Question: I'm drawing a graph with some lines using matplotlib and I want to display the final 'y' value next to where each line ends on the right hand side like this:

Any solutions or pointers to the relevant parts of the API? I'm quite stumped.
I'm using matplotlib 1.0.0 and the pyplot interface, e.g. 'pyplot.plot(xs, ys, f, xs_, ys_, f_)'.
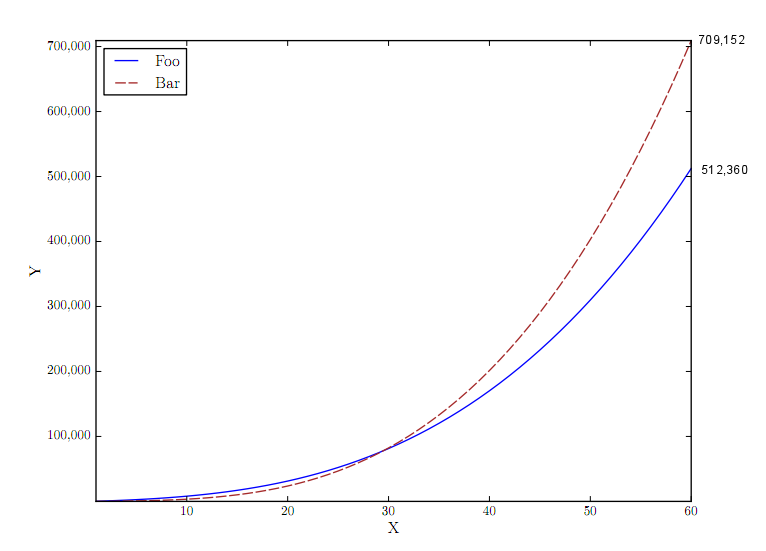
Answer: While there's nothing wrong with Ofri's answer, 'annotate' is intended especially for this purpose:
'''
import matplotlib.pyplot as plt
import numpy as np
x = np.arange(61).astype(np.float)
y1 = np.exp(0.1 * x)
y2 = np.exp(0.09 * x)
plt.plot(x, y1)
plt.plot(x, y2)
for var in (y1, y2):
plt.annotate('%0.2f' % var.max(), xy=(1, var.max()), xytext=(8, 0),
xycoords=('axes fraction', 'data'), textcoords='offset points')
plt.show()
'''

This places the text 8 to the right of the right side of the axis, at the maximum y-value for each plot. You can also add in arrows, etc. See <URL>
Also, this doesn't rely on tick locations, so it will work perfectly for log plots, etc. Giving the location of the text in terms of the positions of the axis boundaries and its offset in points has a lot of advantages if you start rescaling the plot, etc.